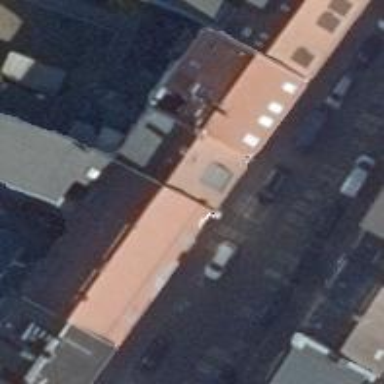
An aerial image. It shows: Pub.